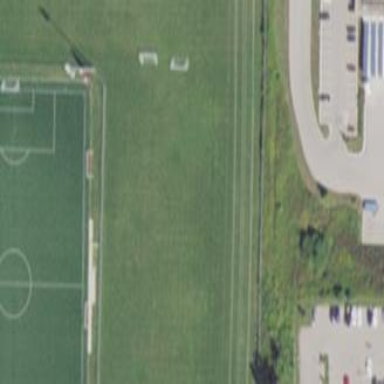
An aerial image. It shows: Soccer pitch for leisure land activities.